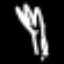
Label: fork